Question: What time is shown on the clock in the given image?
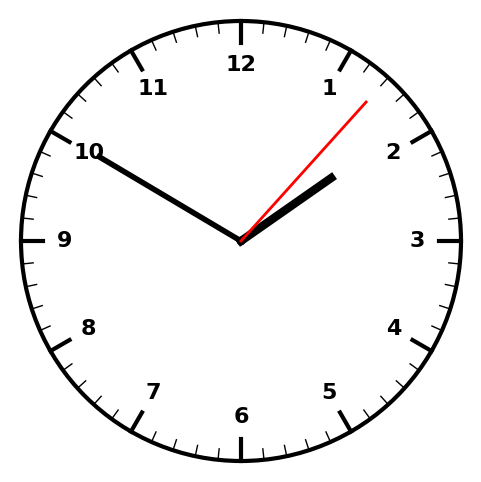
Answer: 01:50:07